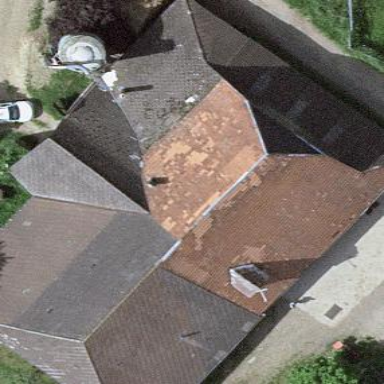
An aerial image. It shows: Farm building.